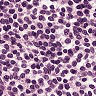
Metastatic tissue present: no